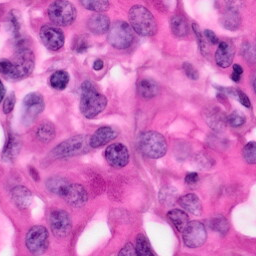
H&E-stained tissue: Pancreatic